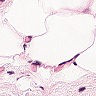
Metastatic tissue present: no